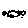
Label: cloud